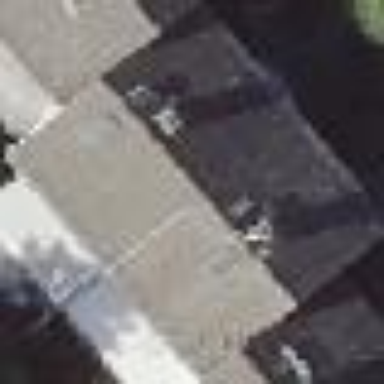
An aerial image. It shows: Gabled roof house.